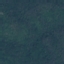
Land use / land cover class: Forest